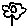
Label: flower